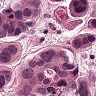
Metastatic tissue present: yes